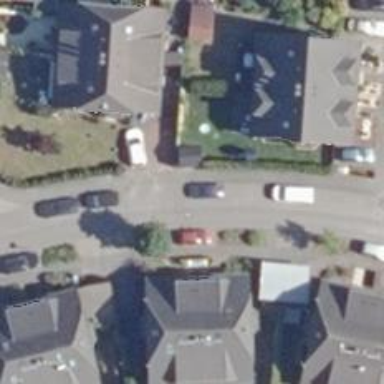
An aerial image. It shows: Residential road with asphalt surface. There are sidewalks on both sides of the road.